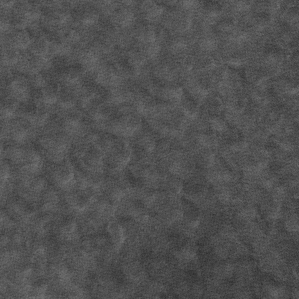
Label: frost